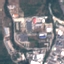
Land use / land cover: Industrial